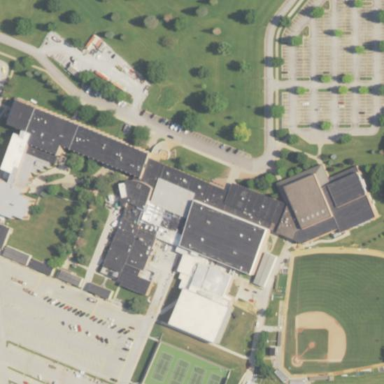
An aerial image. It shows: School building.